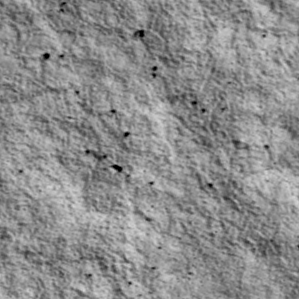
Label: non_frost